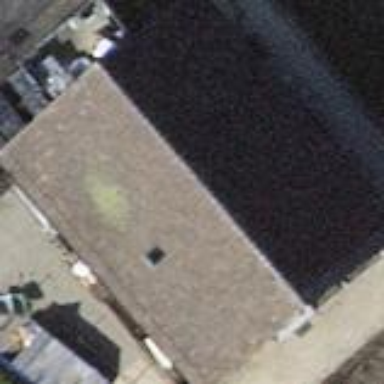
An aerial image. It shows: Shed building.